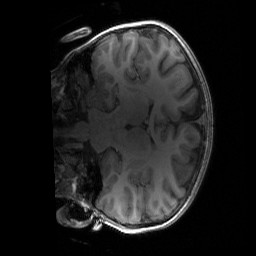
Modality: T1w
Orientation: coronal
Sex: male
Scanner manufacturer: siemens
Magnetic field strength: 3 T
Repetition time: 1.9 s
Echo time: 0.00243 s